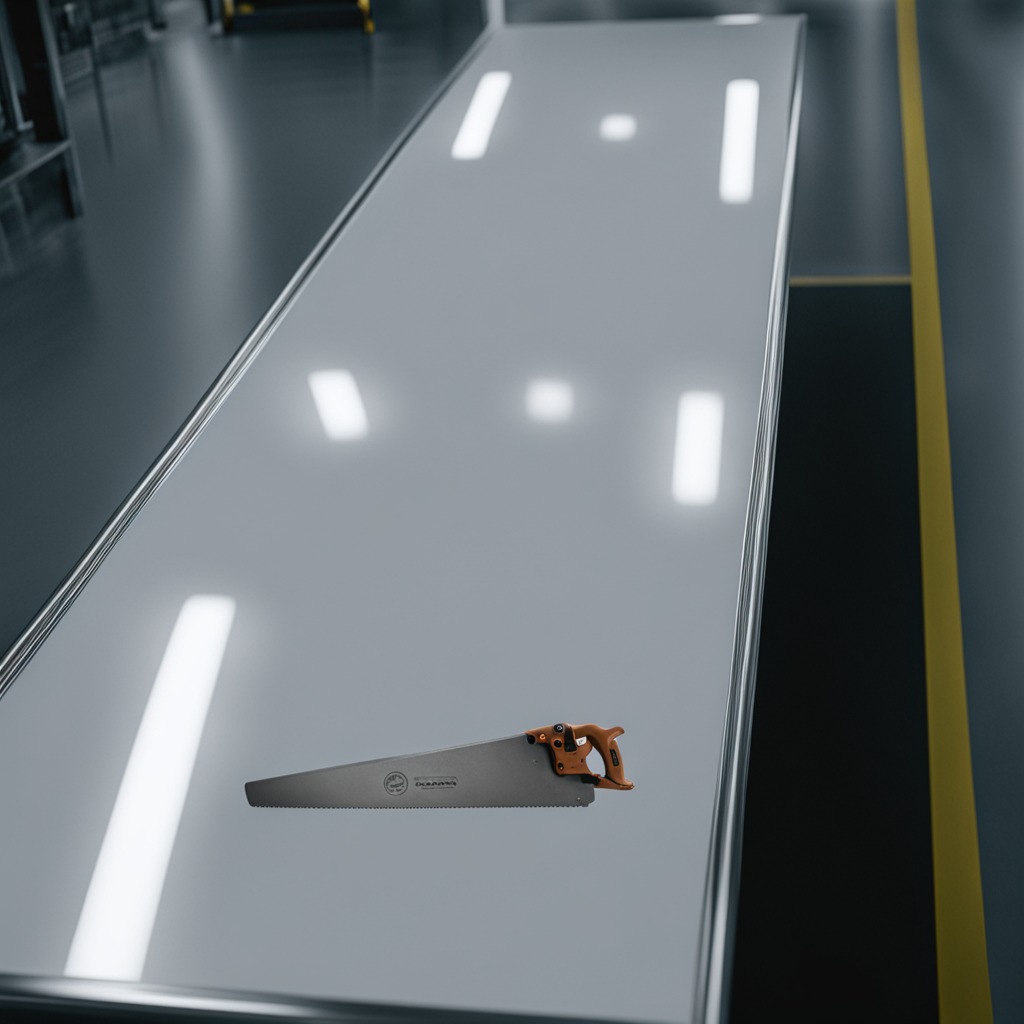
A metal saw is lying on the table.